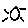
Label: sun